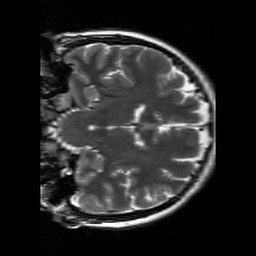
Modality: T2w
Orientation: coronal
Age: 18
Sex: female
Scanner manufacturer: siemens
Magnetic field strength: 3 T
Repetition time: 7 s
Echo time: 0.09 s